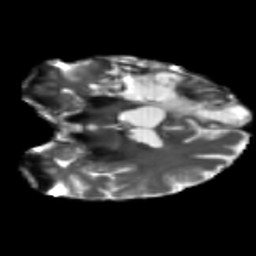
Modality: T2w
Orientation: coronal
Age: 49
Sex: male
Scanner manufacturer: siemens
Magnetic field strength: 3 T
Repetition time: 5.25 s
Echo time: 0.08 s